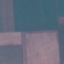
Land use / land cover: AnnualCrop